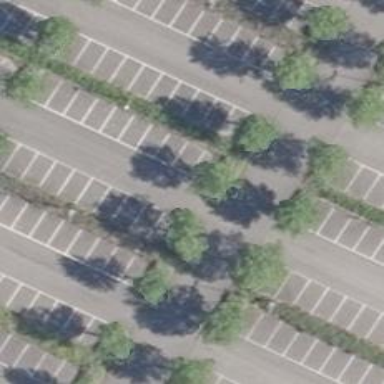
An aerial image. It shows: Road serving as parking aisle.